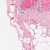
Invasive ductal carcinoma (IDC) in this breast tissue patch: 0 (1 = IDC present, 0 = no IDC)